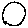
Label: circle